Question: '''
private void openChart(){
double[] data = {0.2, 1.11, 100 };
// Creating an XYSeries for Income
XYSeries expenseSeries = new XYSeries("");
// Adding data to Income and Expense Series
for(int i=0;i<data.length;i++){
expenseSeries.add(i,data[i]);
}
// Creating a dataset to hold each series
XYMultipleSeriesDataset dataset = new XYMultipleSeriesDataset();
// Adding Expense Series to dataset
dataset.addSeries(expenseSeries);
// Creating XYSeriesRenderer to customize expenseSeries
XYSeriesRenderer expenseRenderer = new XYSeriesRenderer();
expenseRenderer.setColor(Color.RED);
expenseRenderer.setFillPoints(false);
expenseRenderer.setLineWidth(2);
// Creating a XYMultipleSeriesRenderer to customize the whole chart
XYMultipleSeriesRenderer multiRenderer = new XYMultipleSeriesRenderer();
multiRenderer.setYAxisMin(0);
multiRenderer.setYAxisMax(500);
multiRenderer.setXTitle("Annualized");
multiRenderer.setYTitle("Rate");
multiRenderer.setBarSpacing(1.0);
multiRenderer.setXLabels(0);
multiRenderer.setMargins(new int[] { 20 ,20, 20, 30 });
multiRenderer.setZoomRate(0.2f);
multiRenderer.setFitLegend(true);
multiRenderer.setShowGrid(true);
multiRenderer.setZoomEnabled(false);
multiRenderer.setPanEnabled(false,false);
for(int i=0; i< data.length;i++){
multiRenderer.addXTextLabel(i, mMonth[i]);
}
multiRenderer.addSeriesRenderer(expenseRenderer);
// Creating an intent to plot bar chart using dataset and multipleRenderer
Intent intent = ChartFactory.getBarChartIntent(getBaseContext(), dataset, multiRenderer, Type.DEFAULT);
// Start Activity
startActivity(intent);
}
'''

i want to start the from left side margin.its hidden in left side so i cant see the first graph.how is it posible ? i attach the screen shot and also the method for make the chart.
i want to also remove the label image which is on bottom side ? and put the white background in to whole bar graph?i tried but not working?
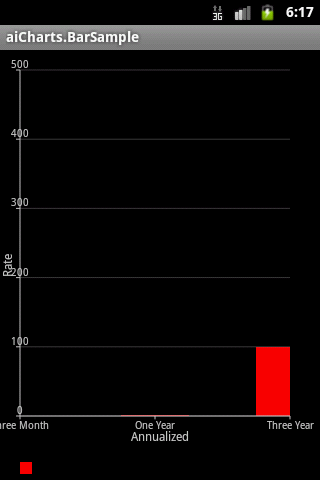
Answer: OK. you are setting from 0th index and in some cases it can cause this kind of problem.
possible workaround may be is to start your graph from 1 index instead of 0.
I have implemented same thing before and change my method according to your need. you can directly add this method to your code.
here is my method :
'''
private void opennewChart() {
// Integer xmax, ymax that will take care of boundary of X-Y axis
int ymax = 0;
float xmax = 0;
// list of arraylist of values
List<ArrayList<String>> values = new ArrayList<ArrayList<String>>();
// your title
String[] titles = new String[] { "Promise" };
// put your values here
ArrayList<String> value1 = new ArrayList<String>();
value1.add("15");
value1.add("54");
value1.add("500");
values.add(value1);
// calculate xmax, ymax
xmax = Float.valueOf(mMonth.length + 1.0f);
for (int i = 0; i < value1.size(); i++) {
if (ymax < Integer.parseInt(value1.get(i).toString())) {
ymax = Integer.parseInt(value1.get(i).toString());
}
}
int[] colors = new int[] { Color.parseColor("#4C4646") };
XYMultipleSeriesRenderer renderer;
renderer = buildBarRenderer(colors);
renderer.setOrientation(Orientation.HORIZONTAL);
renderer.setApplyBackgroundColor(false);
renderer.setBackgroundColor(Color.parseColor("#E3E0E4"));
renderer.setMarginsColor(Color.parseColor("#E3E0E4"));
renderer.setBarSpacing(0.5);
renderer.setZoomEnabled(true, true);
renderer.setPanEnabled(false, false);
renderer.setMargins(new int[] { 10, 65, 18, 10 });
setChartSettings(renderer, "", "Month", "Values", 0.0, xmax, 0, ymax,
Color.GREEN, Color.parseColor("#4C4646"));
renderer.setXLabels(1);
renderer.setXLabelsAlign(Align.CENTER);
renderer.setXLabelsColor(Color.parseColor("#4C4646"));
renderer.setYLabelsColor(0, Color.parseColor("#4C4646"));
renderer.setChartValuesTextSize(16.0f);
renderer.setYLabels(5);
renderer.setYLabelsAlign(Align.CENTER);
for (int i = 0; i < mMonth.length; i++) {
// Start to put your Text Lables with 1 index
renderer.addXTextLabel(i + 1, mMonth[i]);
}
int length = renderer.getSeriesRendererCount();
for (int i = 0; i < length; i++) {
SimpleSeriesRenderer seriesRenderer = renderer
.getSeriesRendererAt(i);
seriesRenderer.setDisplayChartValues(true);
}
// Creating an intent to plot bar chart using dataset and
// multipleRenderer
Intent intent = ChartFactory.getBarChartIntent(getBaseContext(),
buildBarDataset(titles, values), renderer, Type.STACKED);
// Start Activity
startActivity(intent);
}
'''
you also need to add below methods :
'''
protected void setChartSettings(XYMultipleSeriesRenderer renderer,
String title, String xTitle, String yTitle, double xMin,
double xMax, double yMin, double yMax, int axesColor,
int labelsColor) {
renderer.setChartTitle(title);
renderer.setXTitle(xTitle);
renderer.setYTitle(yTitle);
renderer.setXAxisMin(xMin);
renderer.setXAxisMax(xMax);
renderer.setYAxisMin(yMin);
renderer.setYAxisMax(yMax);
renderer.setAxesColor(axesColor);
renderer.setLabelsColor(labelsColor);
}
protected XYMultipleSeriesDataset buildBarDataset(String[] titles,
List<ArrayList<String>> values) {
XYMultipleSeriesDataset dataset = new XYMultipleSeriesDataset();
int length = titles.length;
for (int i = 0; i < length; i++) {
CategorySeries series = new CategorySeries(titles[i]);
ArrayList<String> v = values.get(i);
int seriesLength = v.size();
for (int k = 0; k < seriesLength; k++) {
series.add(Double.parseDouble(v.get(k)));
}
dataset.addSeries(series.toXYSeries());
}
return dataset;
}
protected XYMultipleSeriesRenderer buildBarRenderer(int[] colors) {
XYMultipleSeriesRenderer renderer = new XYMultipleSeriesRenderer();
renderer.setAxisTitleTextSize(18);
renderer.setChartTitleTextSize(18);
renderer.setLabelsTextSize(18);
renderer.setLegendTextSize(18);
int length = colors.length;
for (int i = 0; i < length; i++) {
SimpleSeriesRenderer r = new SimpleSeriesRenderer();
r.setColor(colors[i]);
renderer.addSeriesRenderer(r);
}
return renderer;
}
'''
output :